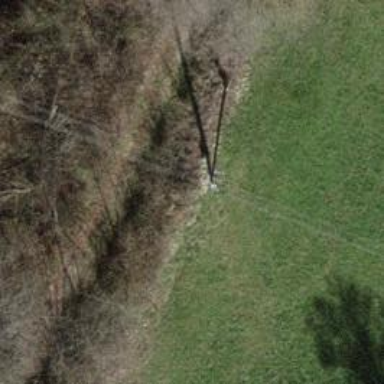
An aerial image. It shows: Power line is depicted.